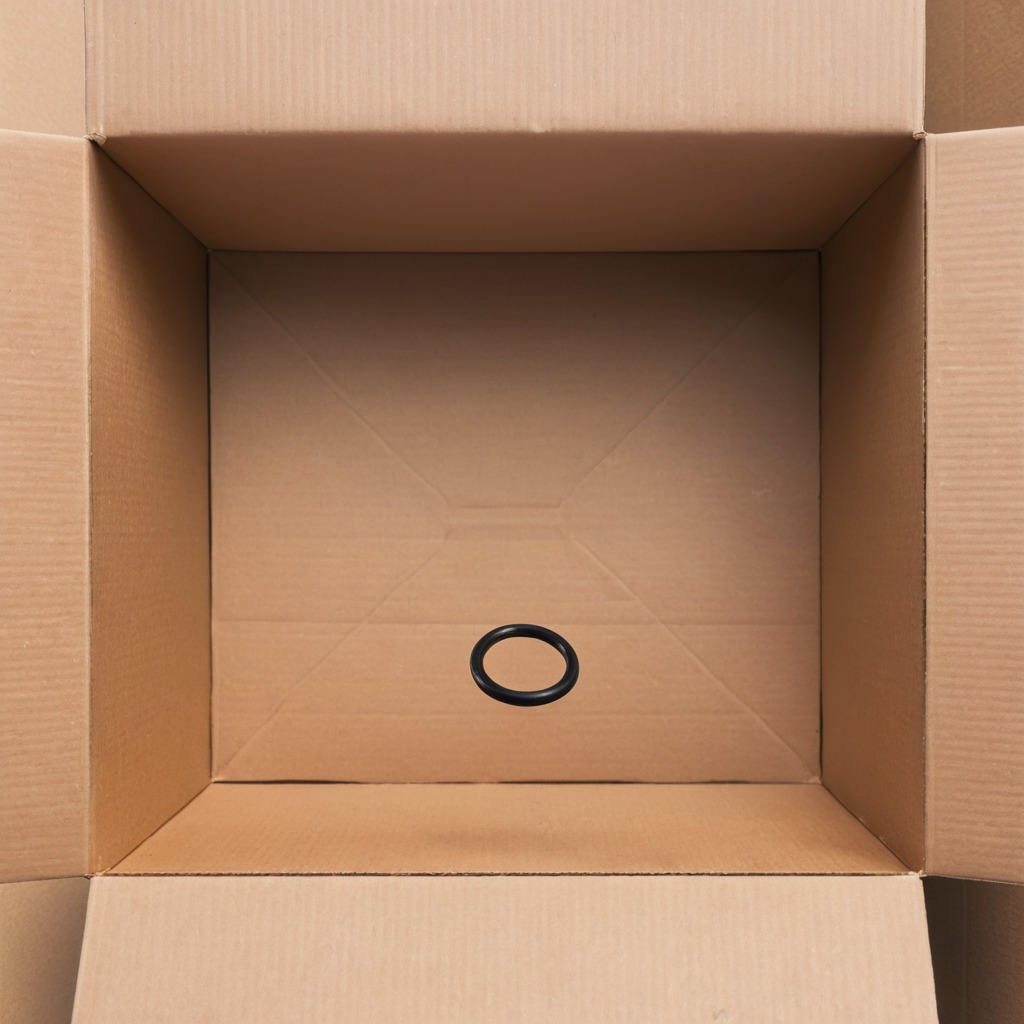
A rubber O-ring lying on the cardboard box surface in an outdoor workshop during daytime bright natural light soft shadows slightly creased but